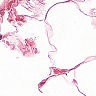
Metastatic tissue present: no